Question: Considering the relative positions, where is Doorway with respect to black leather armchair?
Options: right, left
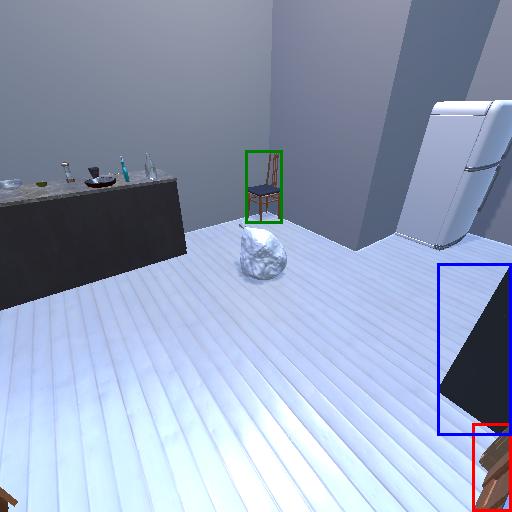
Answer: right